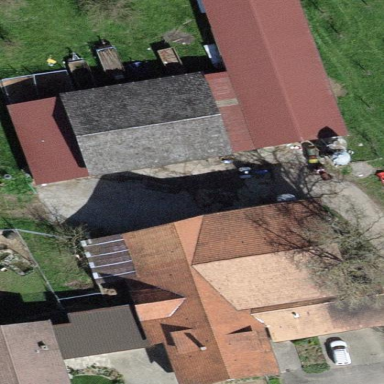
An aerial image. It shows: Farmyard area.